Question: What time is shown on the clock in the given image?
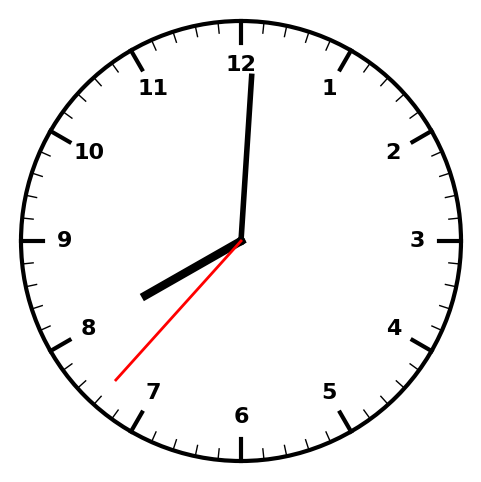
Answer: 08:00:37